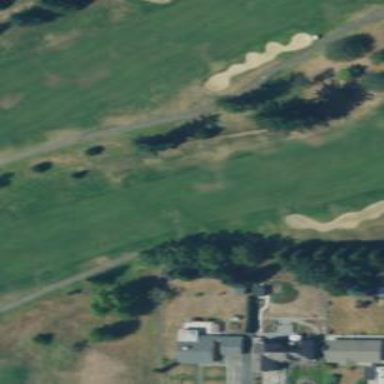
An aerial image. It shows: Golf fairway in the image.